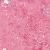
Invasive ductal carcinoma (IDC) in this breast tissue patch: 0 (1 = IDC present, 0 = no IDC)